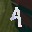
Label: 4